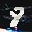
Label: 8